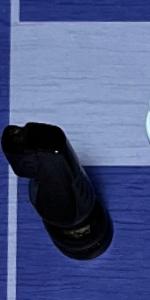
Label: Knight_Black